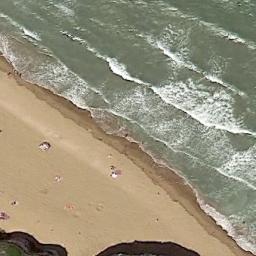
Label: beach